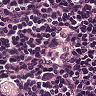
Metastatic tissue present: no